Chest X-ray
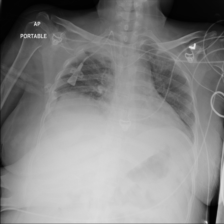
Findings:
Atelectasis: negative
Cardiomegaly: negative
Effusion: negative
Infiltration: negative
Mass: negative
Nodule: negative
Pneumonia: negative
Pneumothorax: negative
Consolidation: negative
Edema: negative
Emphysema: negative
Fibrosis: negative
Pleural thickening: negative
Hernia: negative